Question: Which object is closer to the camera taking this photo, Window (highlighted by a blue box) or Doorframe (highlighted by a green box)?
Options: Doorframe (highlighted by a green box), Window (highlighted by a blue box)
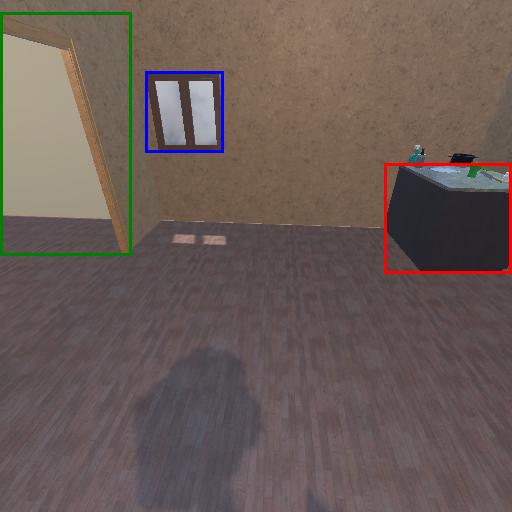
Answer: Doorframe (highlighted by a green box)